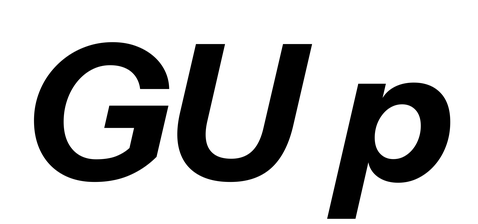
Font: InstrumentSans-Italic_Bold_Italic